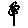
Label: flower